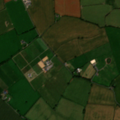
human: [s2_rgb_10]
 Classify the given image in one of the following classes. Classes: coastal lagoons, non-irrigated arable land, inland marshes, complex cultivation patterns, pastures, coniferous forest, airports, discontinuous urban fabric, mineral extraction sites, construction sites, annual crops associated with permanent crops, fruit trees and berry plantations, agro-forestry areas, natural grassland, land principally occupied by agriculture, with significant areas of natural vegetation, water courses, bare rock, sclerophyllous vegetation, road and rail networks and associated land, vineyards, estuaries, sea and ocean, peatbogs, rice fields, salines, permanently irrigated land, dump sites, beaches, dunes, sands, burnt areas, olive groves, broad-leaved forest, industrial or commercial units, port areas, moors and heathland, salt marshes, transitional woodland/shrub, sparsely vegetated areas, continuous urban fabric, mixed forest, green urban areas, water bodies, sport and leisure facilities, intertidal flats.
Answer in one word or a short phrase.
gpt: non-irrigated arable land, pastures